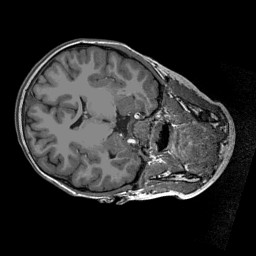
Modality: T1w
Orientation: axial
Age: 8
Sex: male
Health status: ill